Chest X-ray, AP view. Patient: 18 years old, sex F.
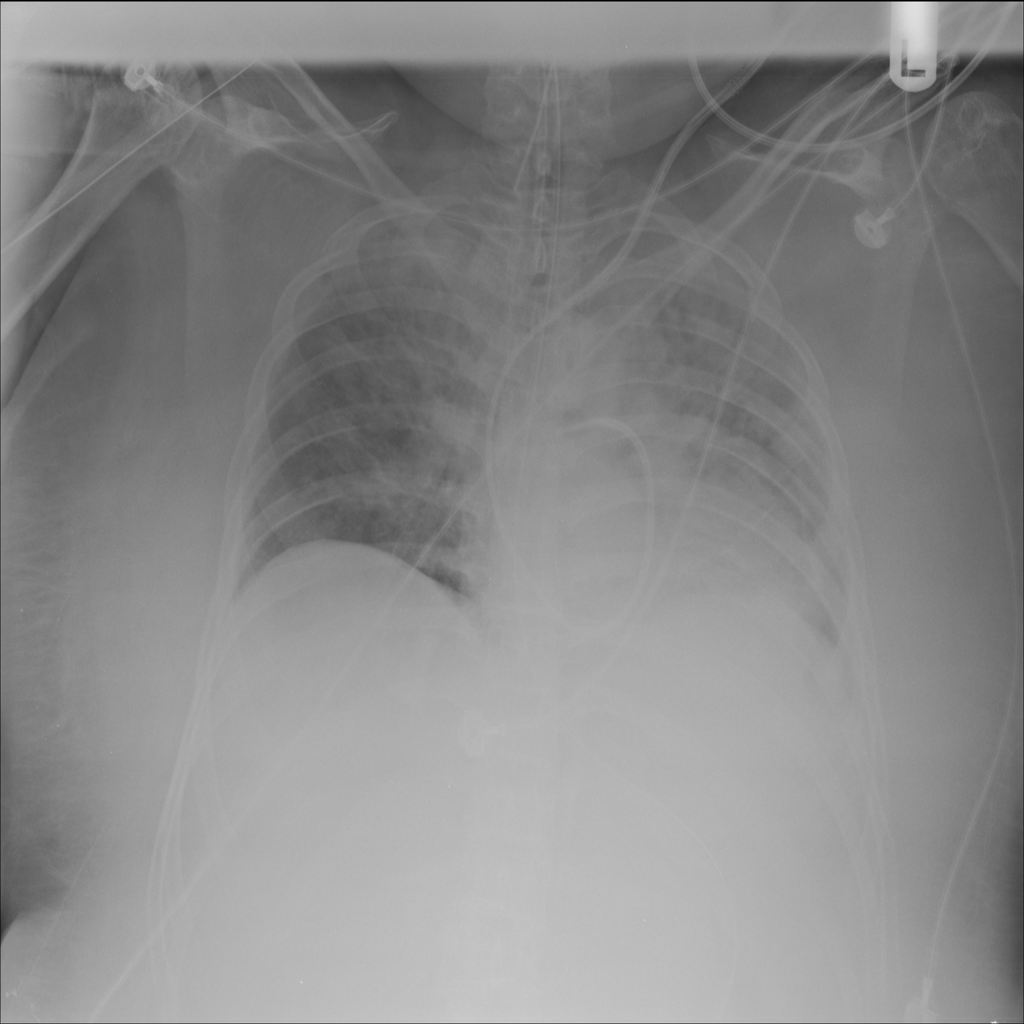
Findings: No Finding